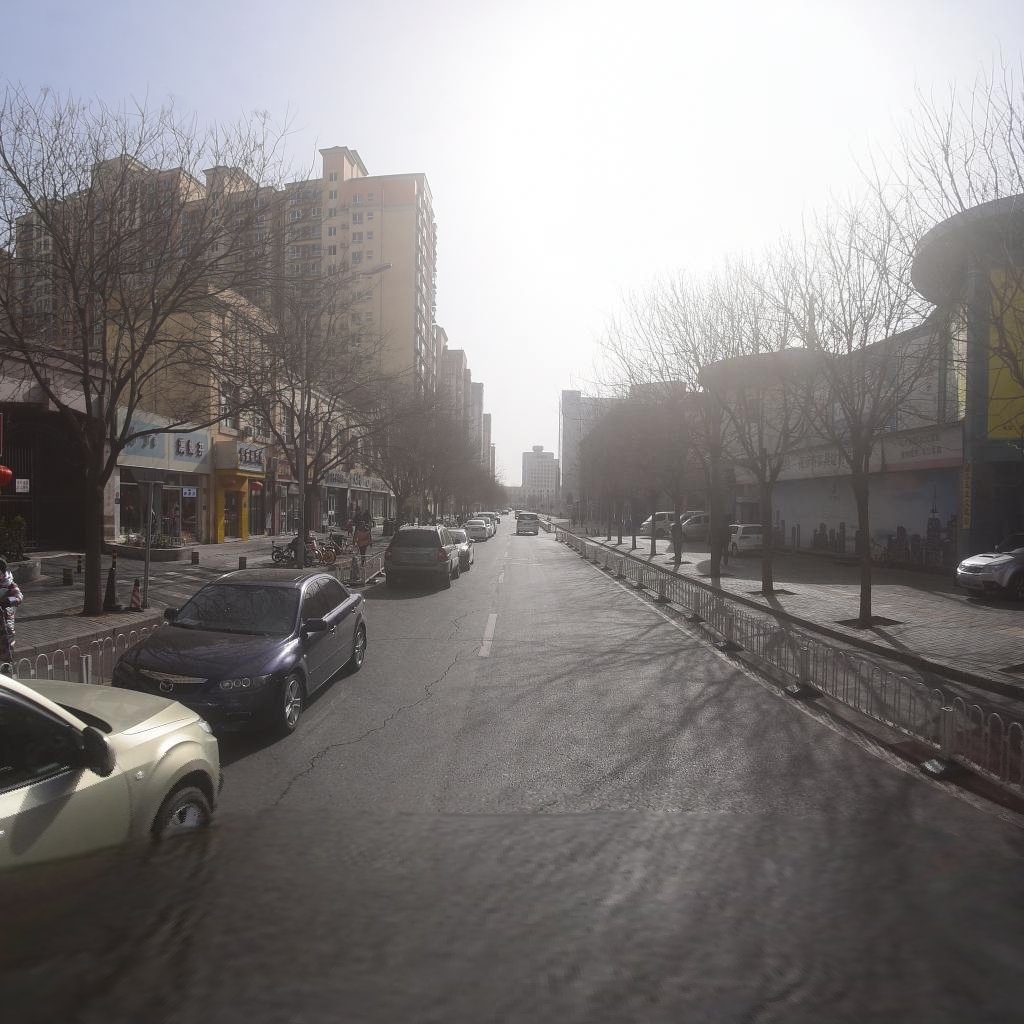
Region: Xicheng
Road damage annotations: transverse crack, longitudinal crack, longitudinal crack